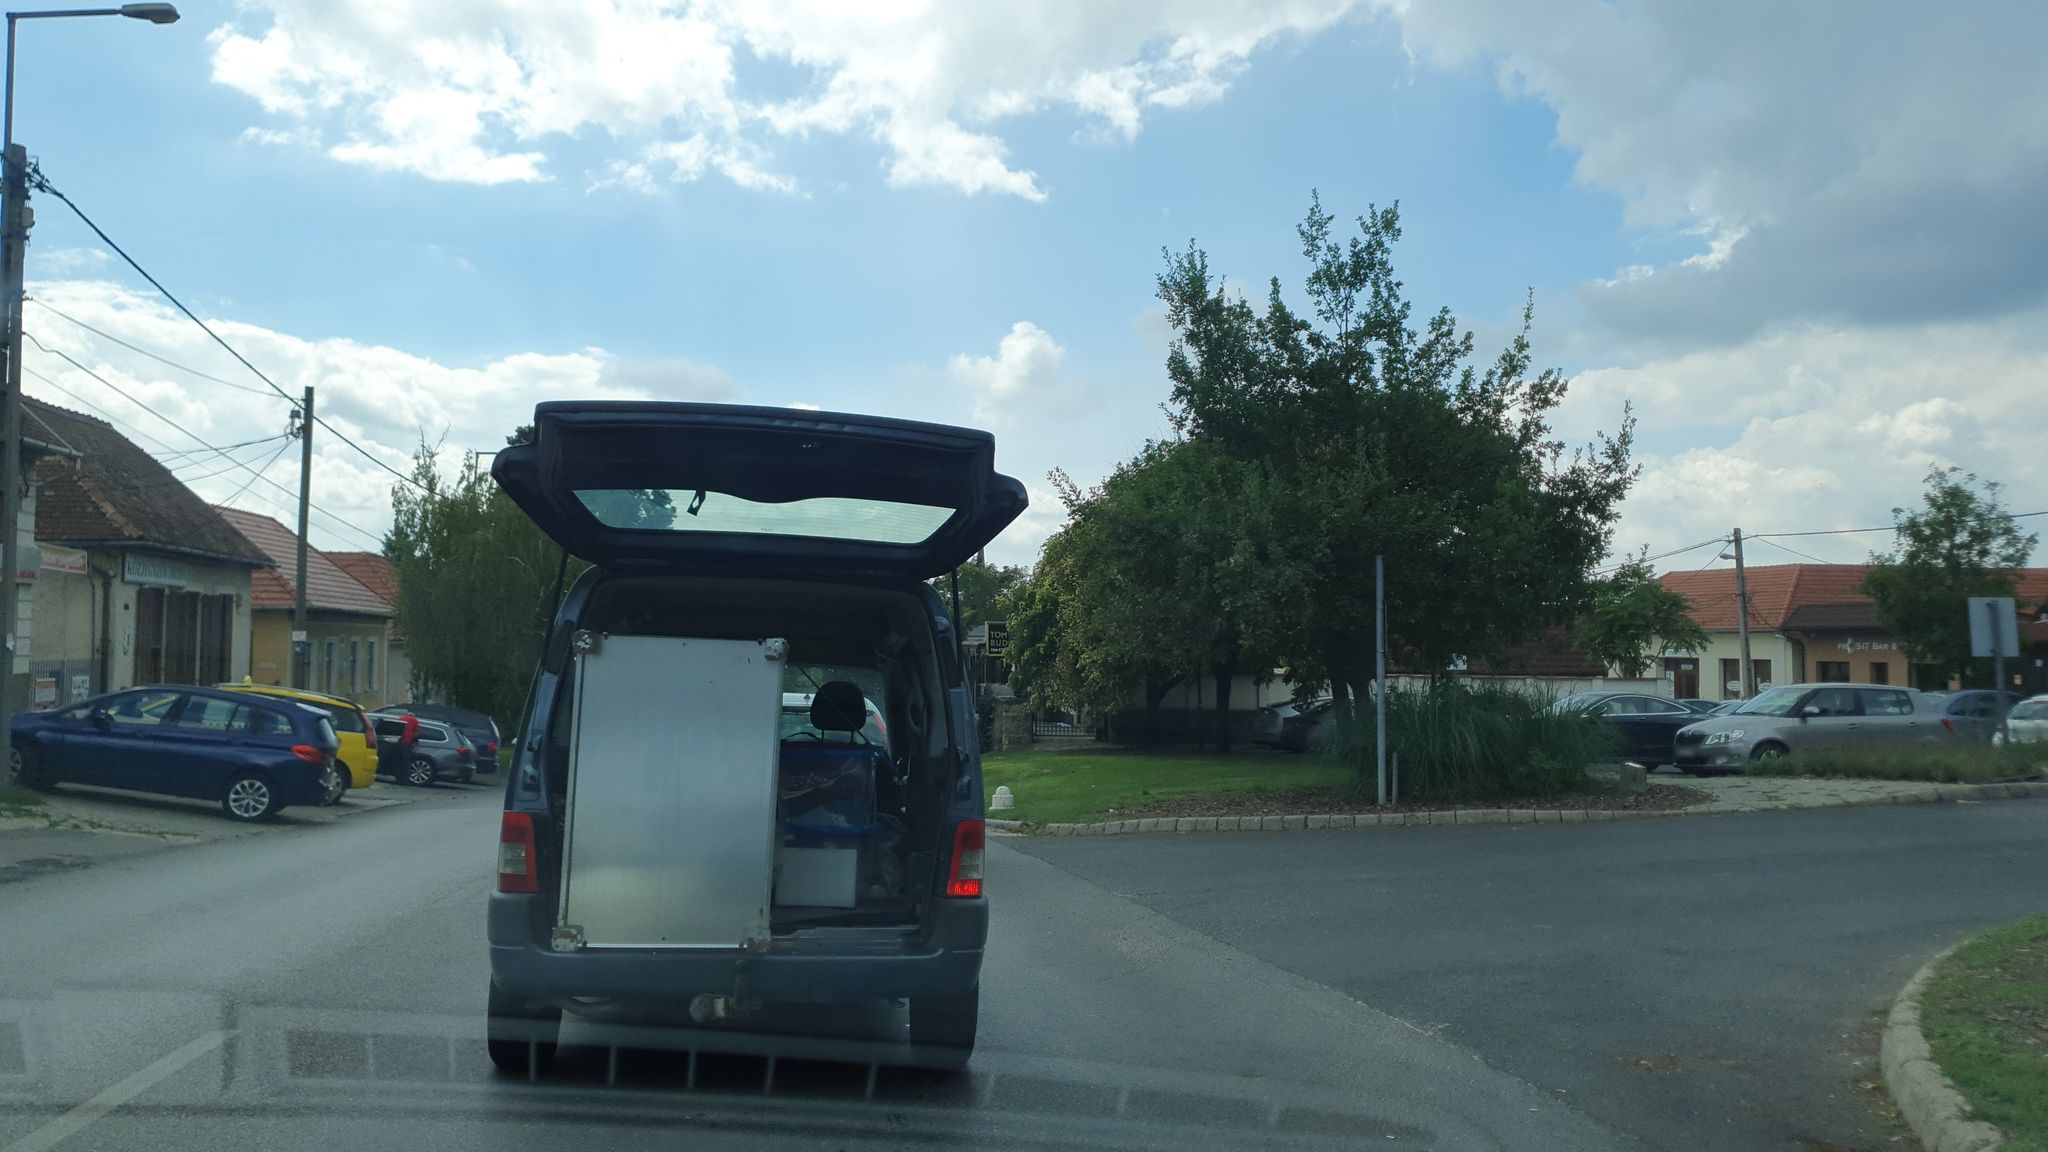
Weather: cloudy
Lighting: day
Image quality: good
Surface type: driving surface
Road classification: secondary
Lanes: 2.0
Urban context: suburban or peri-urban
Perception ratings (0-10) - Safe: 5.52, Lively: 6.42, Beautiful: 7.95, Boring: 5.2, Depressing: 7.59, Wealthy: 6.1